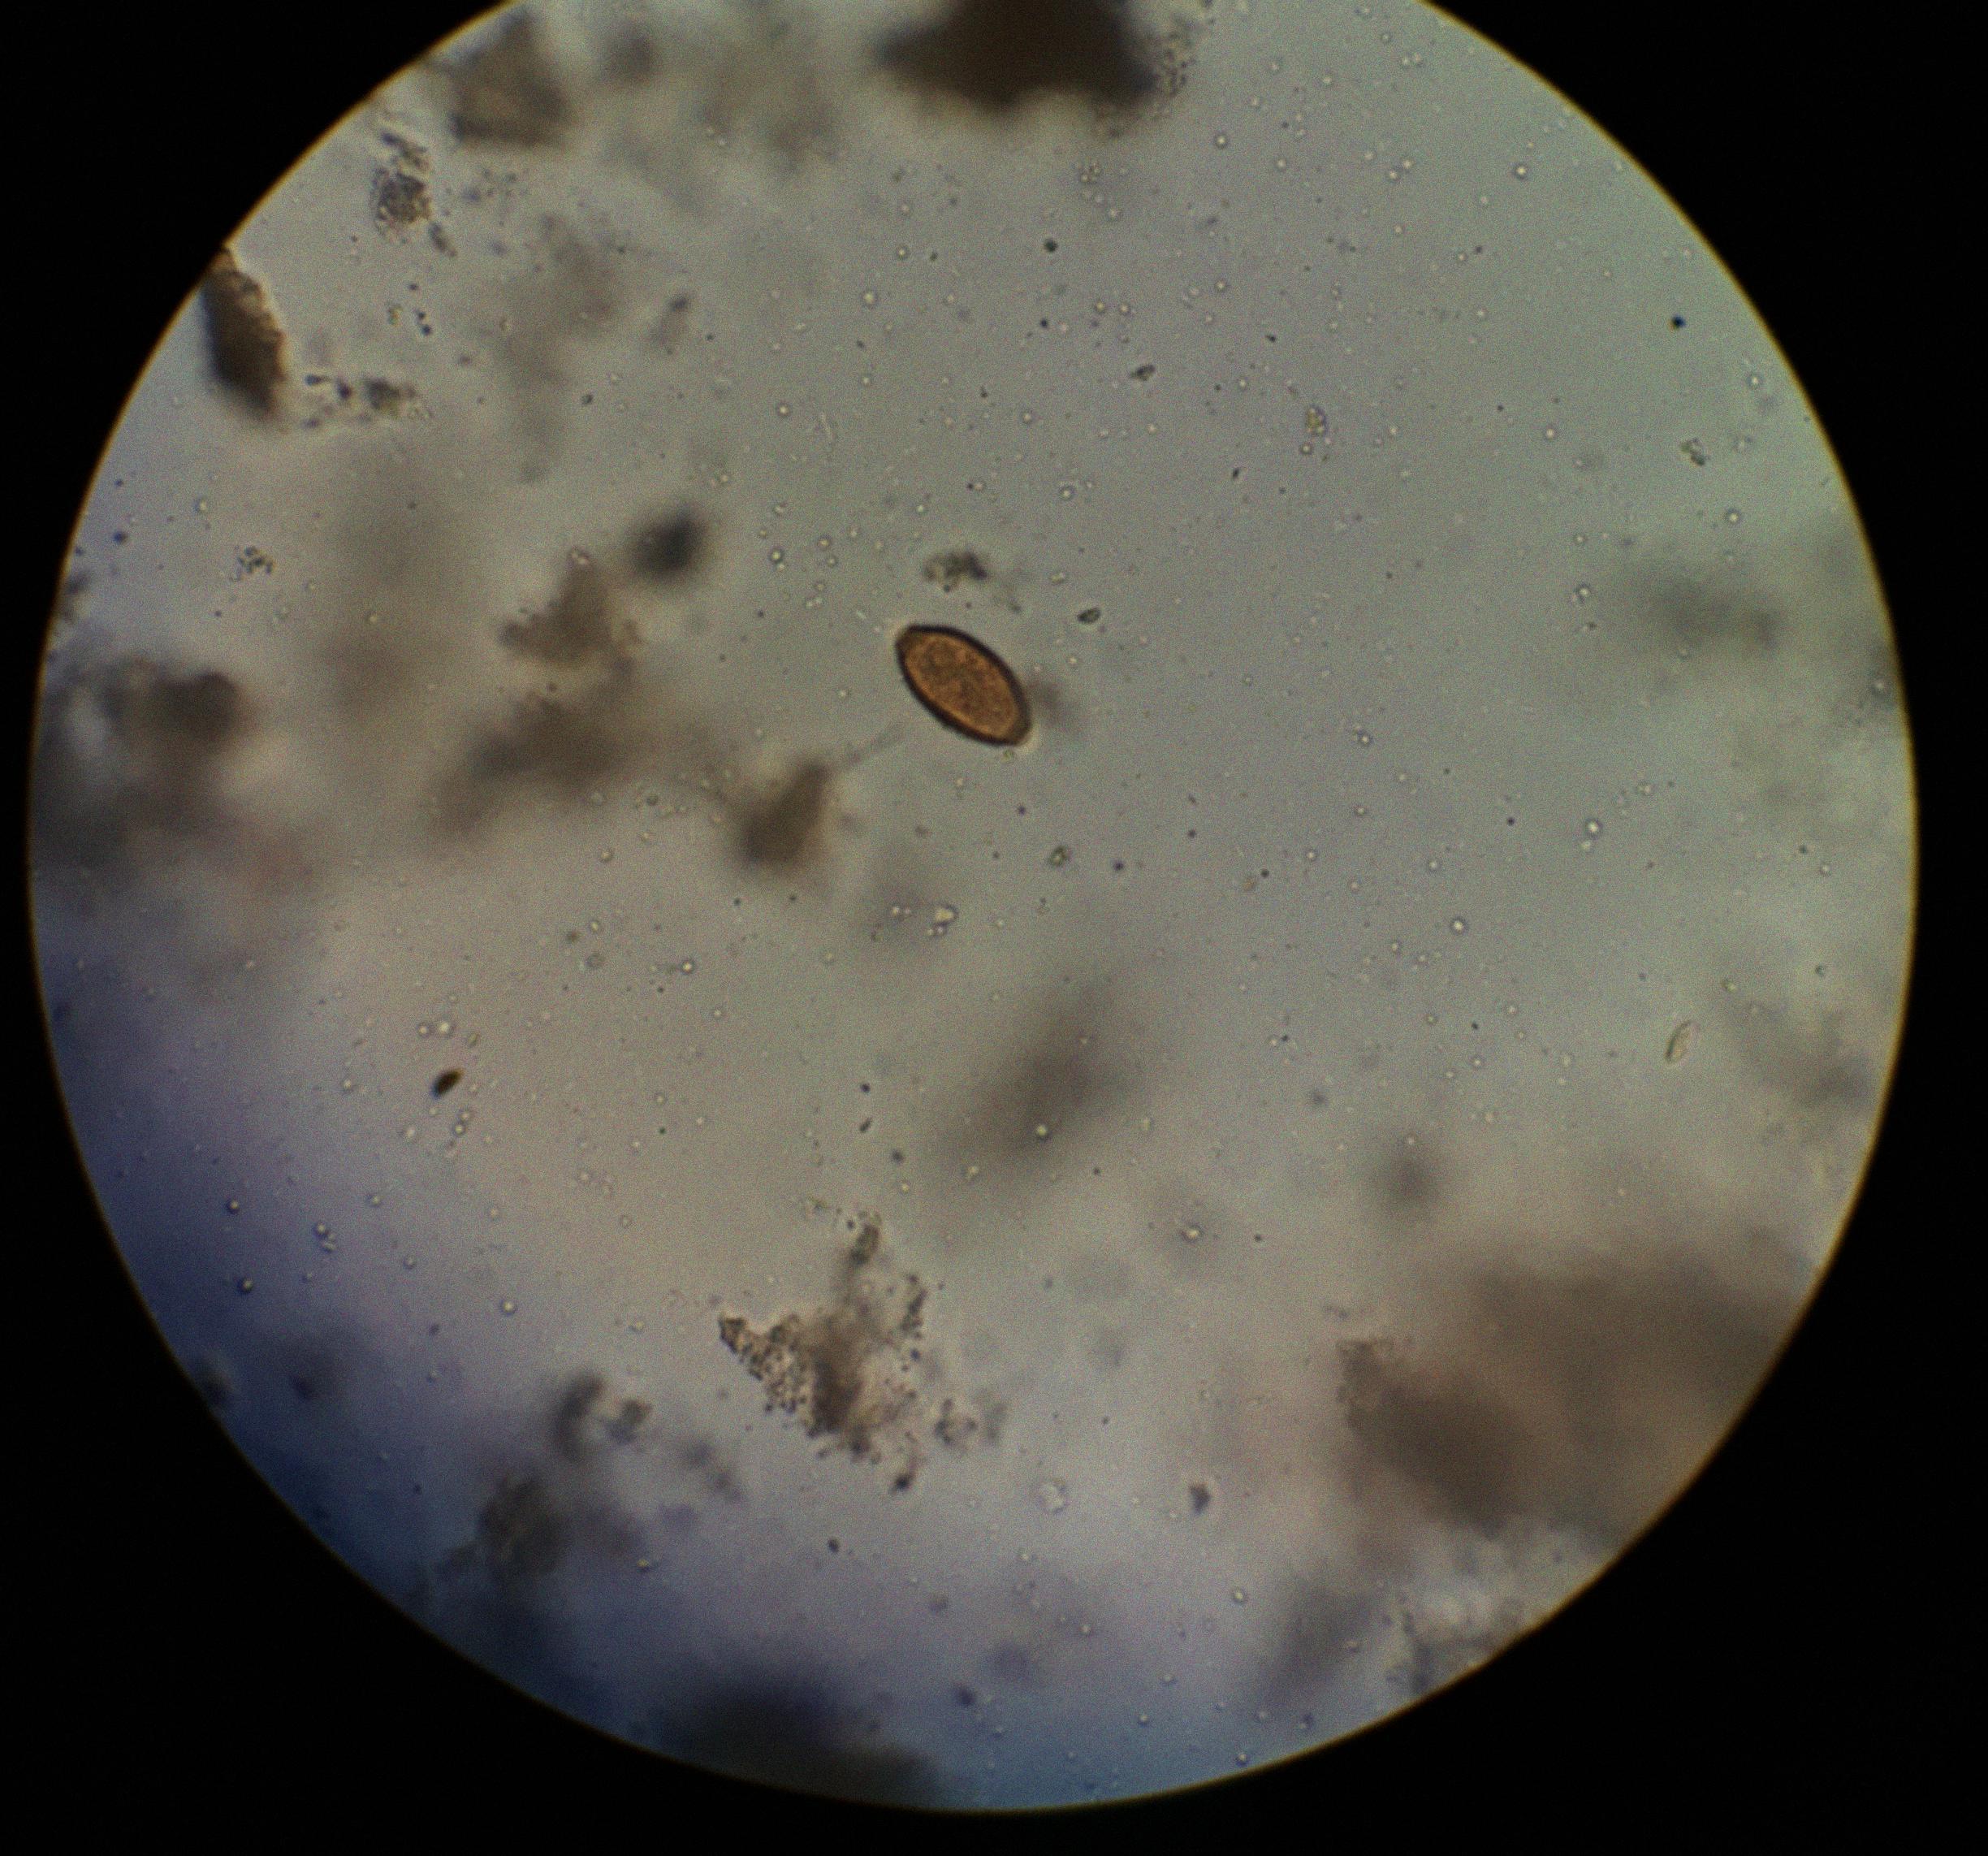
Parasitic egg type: Trichuris trichiura